高一 · 立体几何学
如图, 在四棱雉 $P-A B C D$ 中, 四边形 $A B C D$ 为菱形, 且 $A B=2, \angle D A B=60^{\circ}, \triangle P A D$ 是等边三角形, $P B=\sqrt{6}, Q$ 点是侧面 $P B C$ 内的一个动点, 且满足 $D Q \perp A C$, 则 $Q$ 点所形成的轨迹长度是

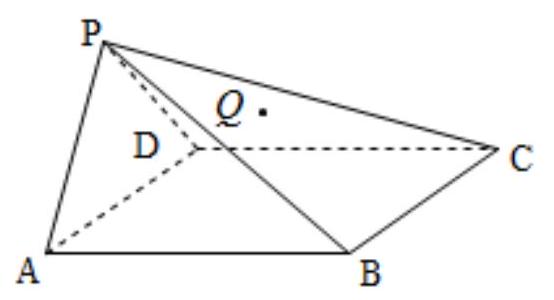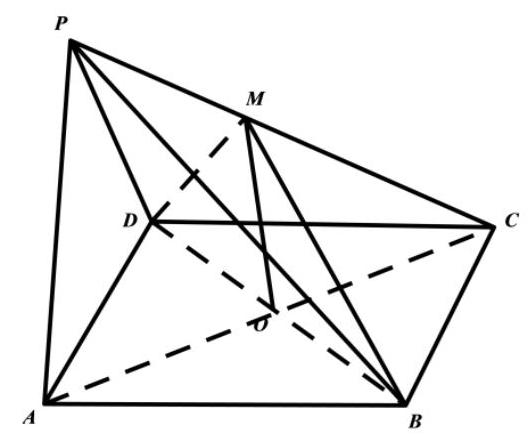
答案: frac{2 \sqrt{7}}{3}$
解析: 【分析】

根据题意, $Q$ 点在一个过 $B D$, 且与直线 $A C$ 垂直的平面内, 且 $Q$ 点的轨迹是该平面内与平面 $P B C$ 的交线段的长度.据此进行求解.

【详解】

根据题意, 连接 $A C, B D$, 记其交点为 $O$, 取 $P C$ 上一点为 $M$, 连接 $M B, M D$, 作图如下:

若满足题意 $D Q \perp A C$, 又 $A C \perp B D$, 故 $A C \perp$ 平面 $D B Q$,

则点 $Q$ 只要在平面 $D B Q$ 与平面 $P B C$ 的交线上即可.
假设如图所示：平面 $D B M$ 与平面 $D B Q$ 是同一个平面,

则 $Q$ 点的轨迹就是线段 $B M$.

根据假设，此时直线 $A C \perp$ 平面 $D B M ，$ 则 $A C \perp M O$.

故三角形 $M O C$ 为直角三角形.

因为三角形 $P A D$ 是等边三角形, 三角形 $B A D$ 也是等边三角形,

故 $\mathrm{AD} \perp P B$, 又因为 $B C / / A D$, 故 $B C \perp P B$,

故三角形 $P B C$ 为直角三角形, 故 $P C=\sqrt{P B^{2}+B C^{2}}=\sqrt{10}$

故在三角形 $P A C$ 中, $P A=2, A C=2 \sqrt{3}, P C=\sqrt{10}$

由余弦定理可得: $\cos \angle P C A=\frac{10+12-4}{2 \sqrt{10} \times 2 \sqrt{3}}=\frac{3 \sqrt{30}}{20}$

故在直角三角形 $M O C$ 中,

$M C=\frac{O C}{\cos \angle P C A}=\frac{2 \sqrt{10}}{3}$

在直角三角形 $P B C$ 中,

$\cos \angle P C B=\frac{B C}{P C}=\frac{2}{\sqrt{10}}=\frac{\sqrt{10}}{5}$

在三角形 $B C M$ 中:

$B M^{2}=B C^{2}+C M^{2}-2 \times B C \times C M \times \cos \angle P C B=\frac{28}{9}$

故可得: $B M=\frac{2 \sqrt{7}}{3}$.

故答案为 $\frac{2 \sqrt{7}}{3}$.

【点睛】

本题综合考查立体几何知识, 其中的难点在于如何找到动点的轨迹; 本题中利用作直线的垂面找到了动点的轨迹, 这是常考的知识点. 本题属立体几何综合性难题.